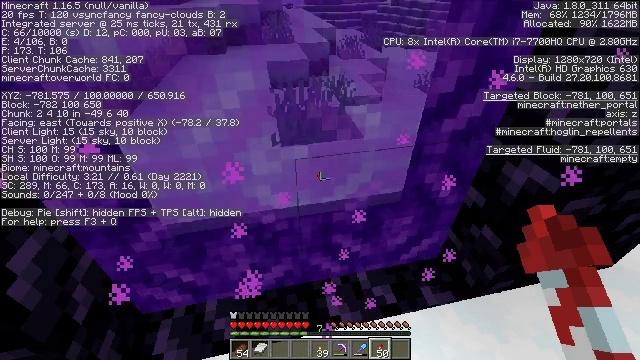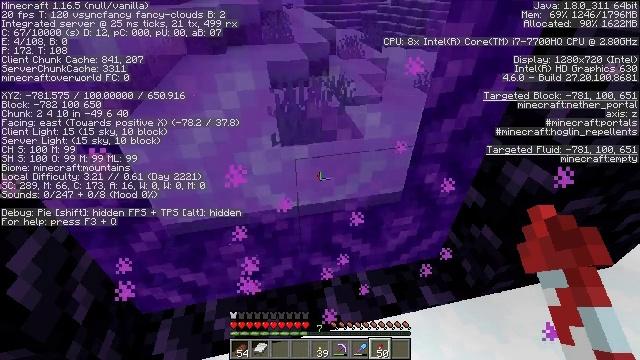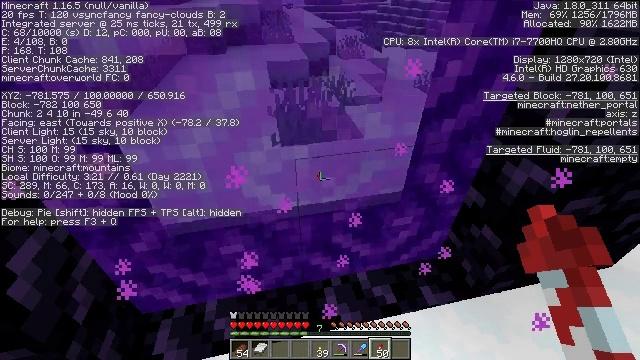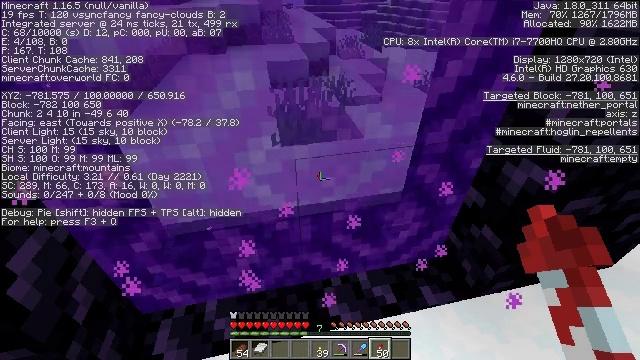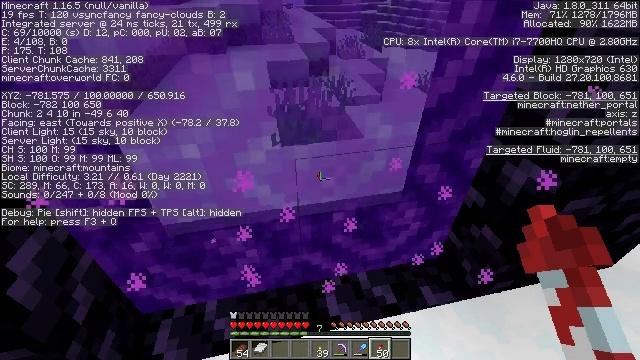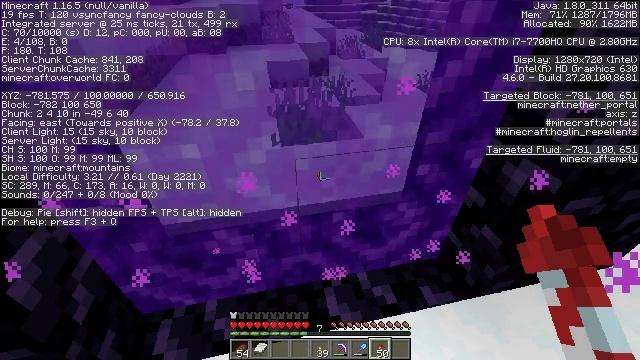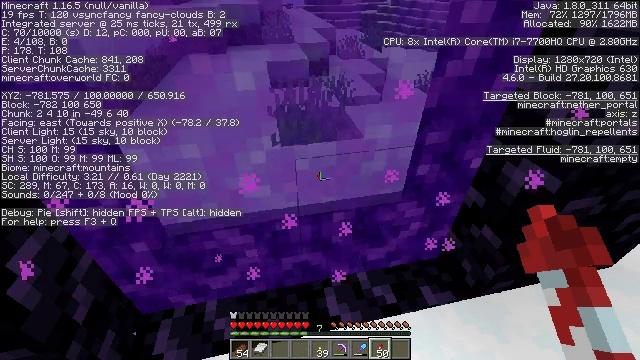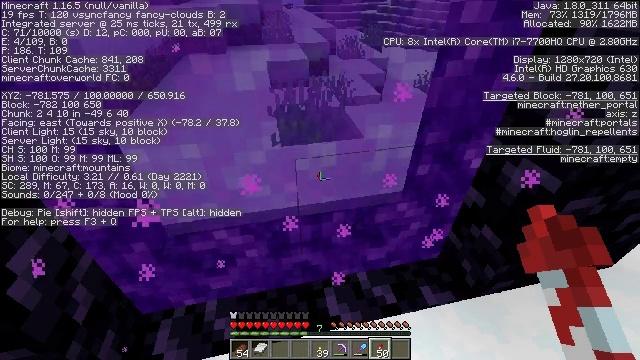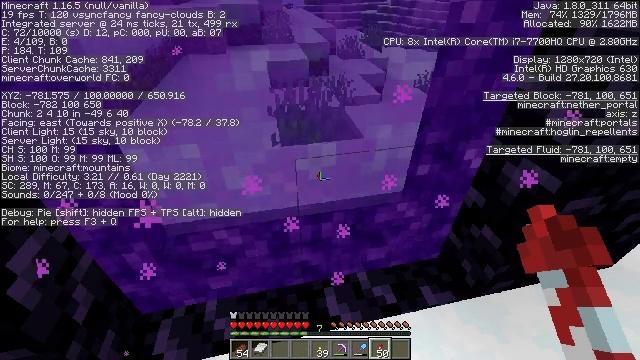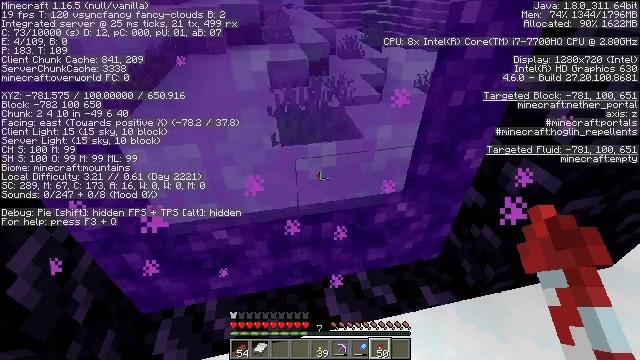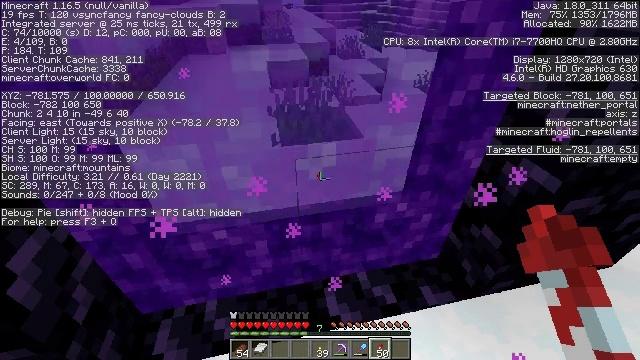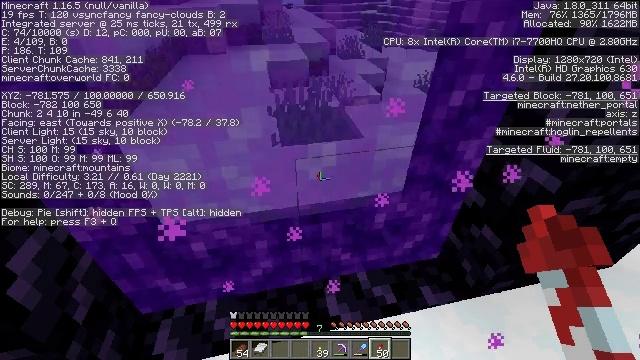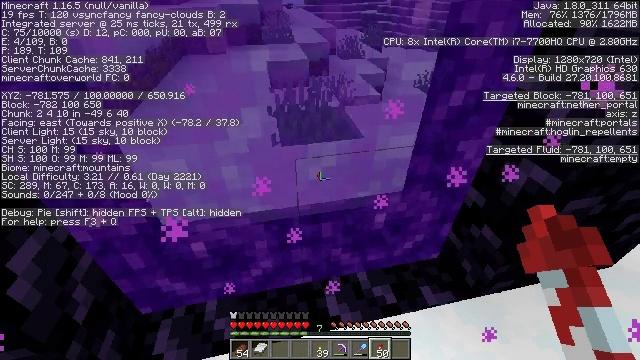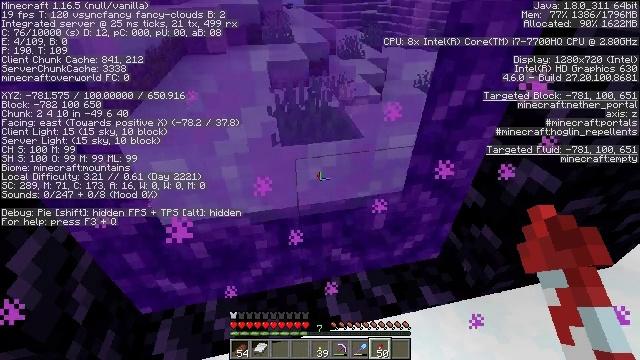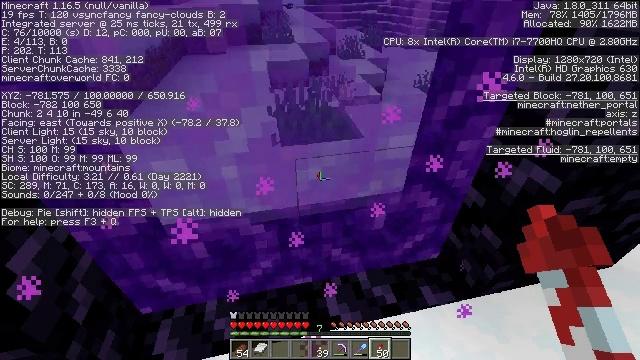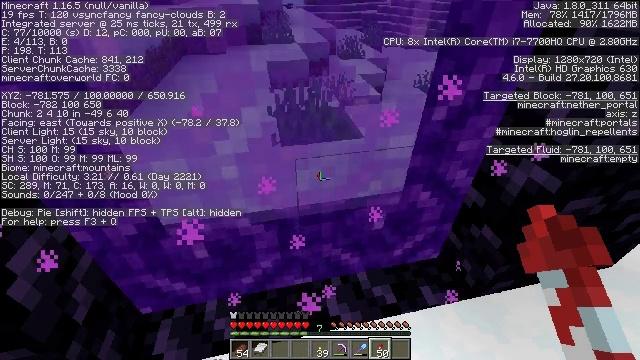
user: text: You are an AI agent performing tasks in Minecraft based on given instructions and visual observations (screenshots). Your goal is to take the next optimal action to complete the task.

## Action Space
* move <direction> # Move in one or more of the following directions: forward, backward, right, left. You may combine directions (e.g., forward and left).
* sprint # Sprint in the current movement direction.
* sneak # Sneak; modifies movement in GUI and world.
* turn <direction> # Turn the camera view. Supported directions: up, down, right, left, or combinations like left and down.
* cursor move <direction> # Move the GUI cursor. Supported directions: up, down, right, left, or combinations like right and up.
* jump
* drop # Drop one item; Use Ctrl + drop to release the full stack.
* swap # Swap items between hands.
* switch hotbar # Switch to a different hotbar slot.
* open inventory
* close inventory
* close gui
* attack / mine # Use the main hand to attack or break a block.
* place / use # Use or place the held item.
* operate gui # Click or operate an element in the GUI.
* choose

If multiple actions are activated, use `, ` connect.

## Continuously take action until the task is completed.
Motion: motion action
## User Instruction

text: Break the ice to collect it.
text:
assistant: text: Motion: no_op
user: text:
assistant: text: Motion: no_op
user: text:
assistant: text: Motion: no_op
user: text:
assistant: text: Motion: no_op
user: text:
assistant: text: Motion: no_op
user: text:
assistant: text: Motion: no_op
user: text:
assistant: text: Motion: no_op
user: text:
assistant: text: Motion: no_op
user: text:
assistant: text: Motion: no_op
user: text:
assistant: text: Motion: no_op
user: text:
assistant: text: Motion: no_op
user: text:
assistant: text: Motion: no_op
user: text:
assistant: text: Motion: no_op
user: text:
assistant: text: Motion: no_op
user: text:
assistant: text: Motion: no_op
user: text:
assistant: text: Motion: no_op
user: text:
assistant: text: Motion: no_op
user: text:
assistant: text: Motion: no_op
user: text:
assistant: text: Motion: no_op
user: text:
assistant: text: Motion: no_op
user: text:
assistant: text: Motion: no_op
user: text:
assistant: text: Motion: no_op
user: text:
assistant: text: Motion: no_op
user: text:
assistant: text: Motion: no_op
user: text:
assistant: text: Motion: no_op
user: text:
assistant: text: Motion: no_op
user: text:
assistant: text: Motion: no_op
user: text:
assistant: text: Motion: no_op
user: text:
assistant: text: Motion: no_op
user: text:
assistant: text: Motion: no_op